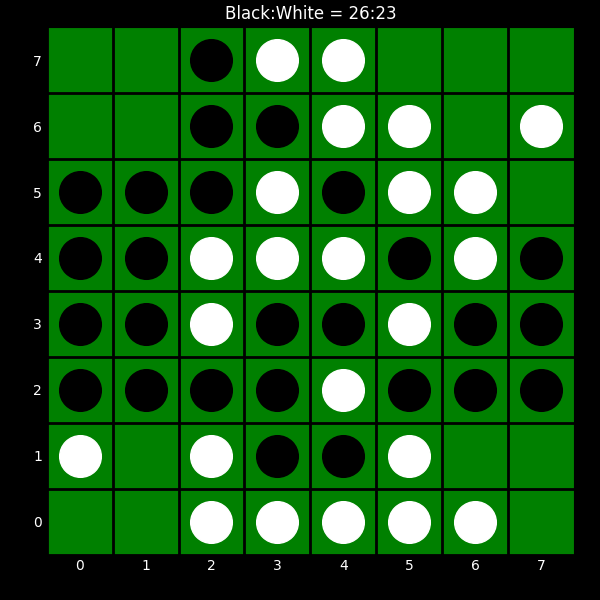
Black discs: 26
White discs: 23